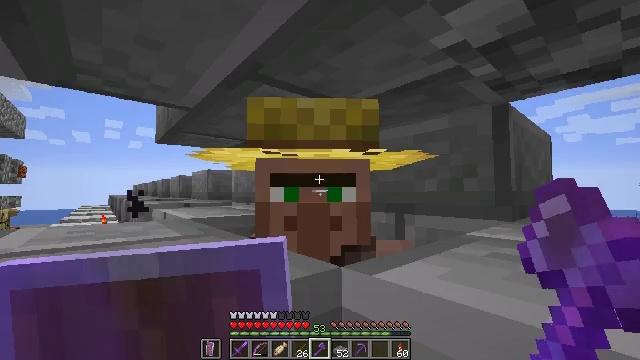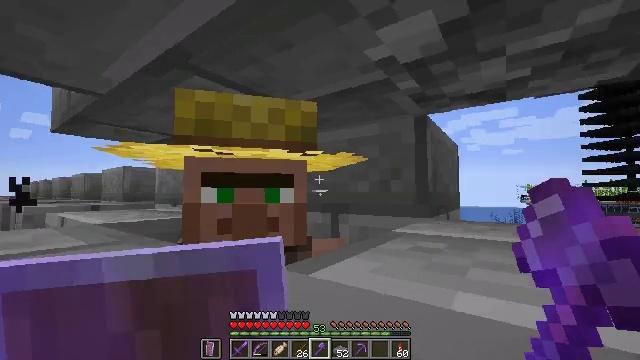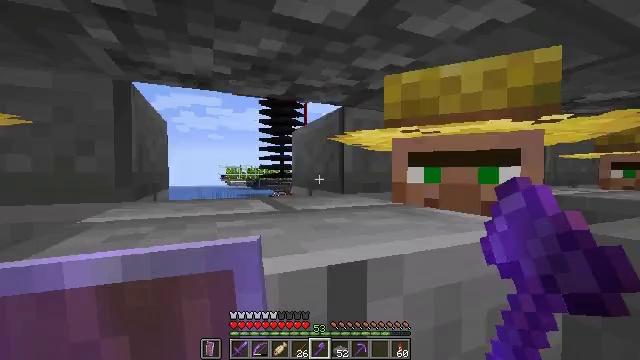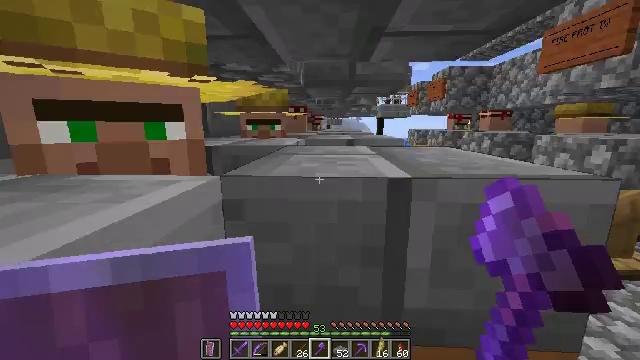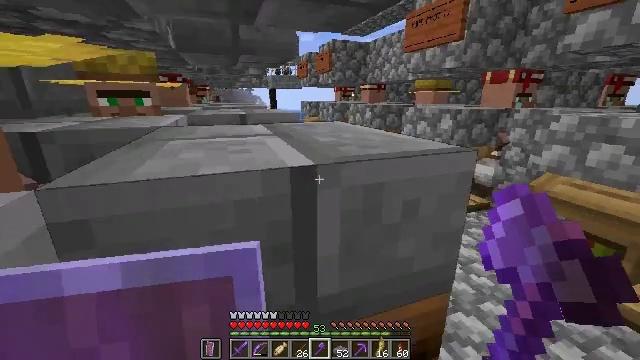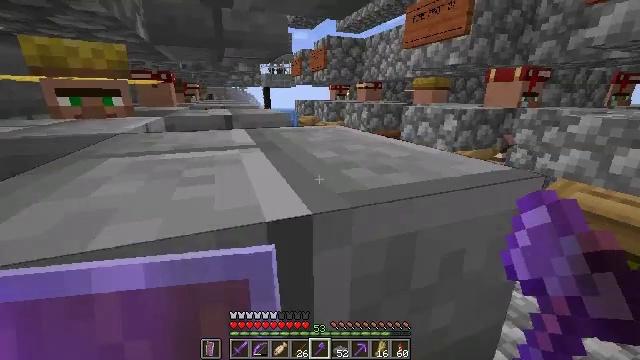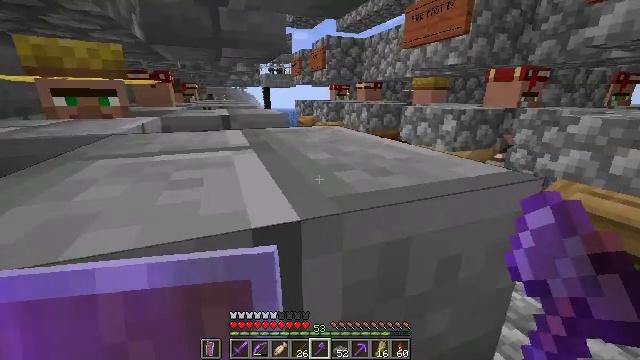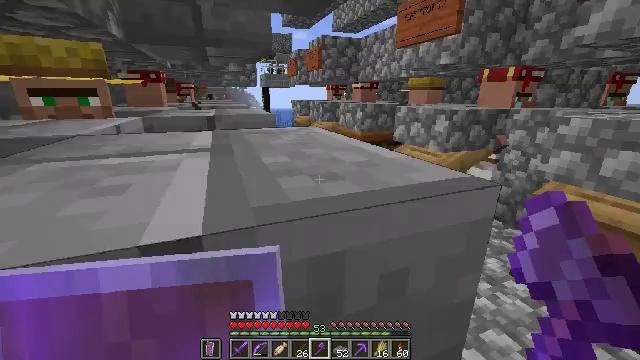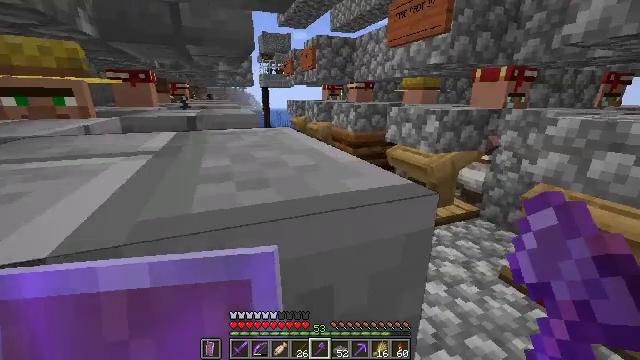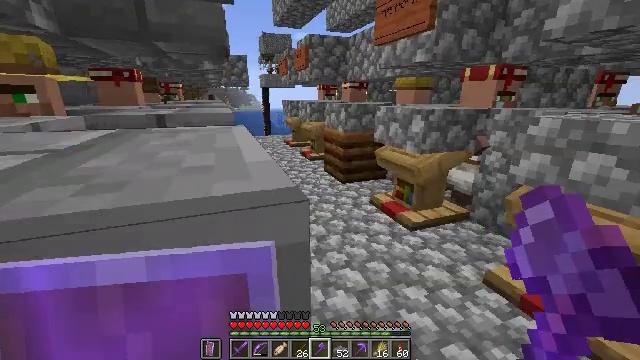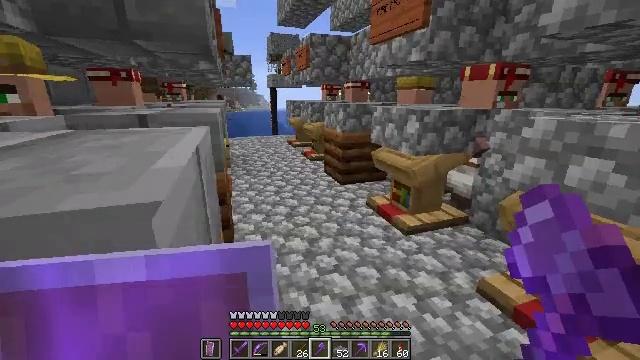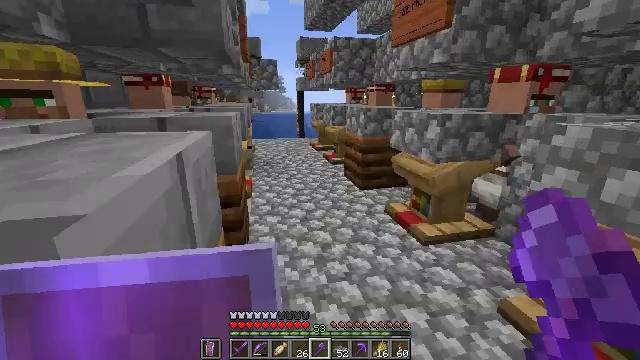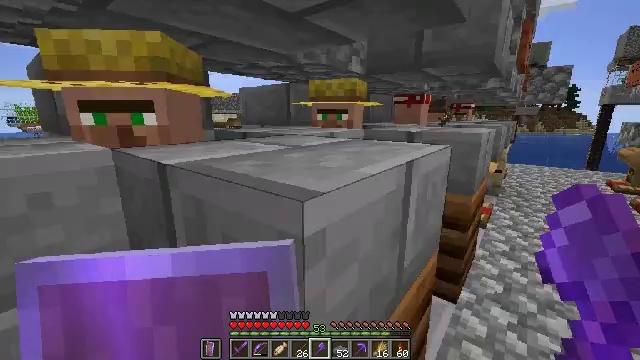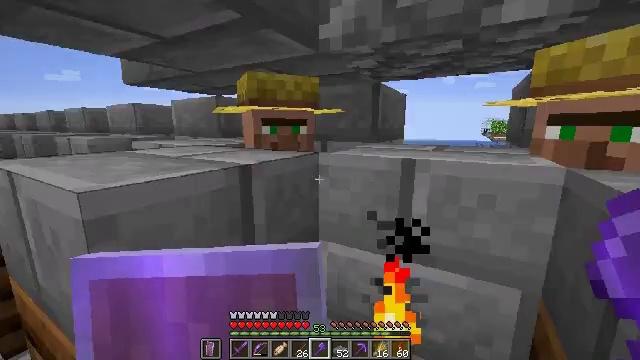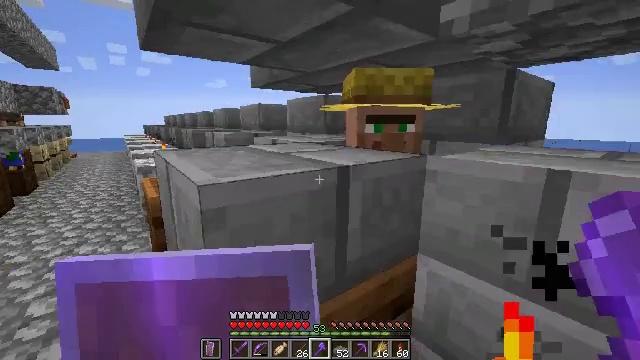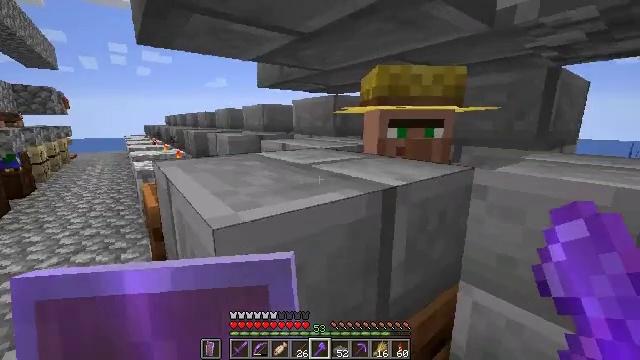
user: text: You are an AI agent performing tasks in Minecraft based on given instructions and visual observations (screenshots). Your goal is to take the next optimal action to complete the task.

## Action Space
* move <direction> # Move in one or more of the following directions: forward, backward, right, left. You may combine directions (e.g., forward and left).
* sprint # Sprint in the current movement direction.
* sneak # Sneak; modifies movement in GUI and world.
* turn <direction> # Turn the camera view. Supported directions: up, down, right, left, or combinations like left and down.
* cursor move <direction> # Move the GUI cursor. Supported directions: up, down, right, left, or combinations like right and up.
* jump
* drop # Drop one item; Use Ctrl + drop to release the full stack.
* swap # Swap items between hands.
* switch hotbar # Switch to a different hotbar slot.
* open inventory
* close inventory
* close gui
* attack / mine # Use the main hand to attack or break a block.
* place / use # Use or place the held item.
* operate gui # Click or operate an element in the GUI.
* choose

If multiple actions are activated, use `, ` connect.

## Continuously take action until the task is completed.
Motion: motion action
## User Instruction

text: Attack the composter to add it to your inventory.
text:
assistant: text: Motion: turn right
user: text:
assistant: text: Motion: turn right and down
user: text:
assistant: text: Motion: move forward, turn right and down
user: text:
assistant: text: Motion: move forward, turn right and down
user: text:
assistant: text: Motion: move forward, turn right
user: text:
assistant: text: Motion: move forward
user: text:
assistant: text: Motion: move forward and move right
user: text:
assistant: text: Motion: move forward and move right
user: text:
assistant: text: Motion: move forward and move right
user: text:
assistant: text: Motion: move forward and move right, turn left
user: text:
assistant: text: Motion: move forward, turn left
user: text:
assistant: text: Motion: move forward, turn left and up
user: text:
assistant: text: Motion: move forward, turn left and up
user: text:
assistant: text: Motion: move forward and move left, turn left
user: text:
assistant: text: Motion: move forward and move left
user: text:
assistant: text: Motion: move forward and move left, turn left and down
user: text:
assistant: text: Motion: move forward and move left, turn left and down
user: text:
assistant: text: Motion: move forward and move left, turn left and down
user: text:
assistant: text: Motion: move forward and move left, turn left
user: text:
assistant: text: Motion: move forward and move left
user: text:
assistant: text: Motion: move forward and move left
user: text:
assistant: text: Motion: move forward and move left, turn right
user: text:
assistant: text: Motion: move forward and move left, turn right
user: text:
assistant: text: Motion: move forward and move left, turn right and down
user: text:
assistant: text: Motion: move forward and move left, turn right
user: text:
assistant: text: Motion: move forward and move left, turn right
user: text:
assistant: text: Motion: move forward
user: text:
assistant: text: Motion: move forward
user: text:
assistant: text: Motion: move forward, turn left and down
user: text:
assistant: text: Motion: move forward, turn down